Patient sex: M
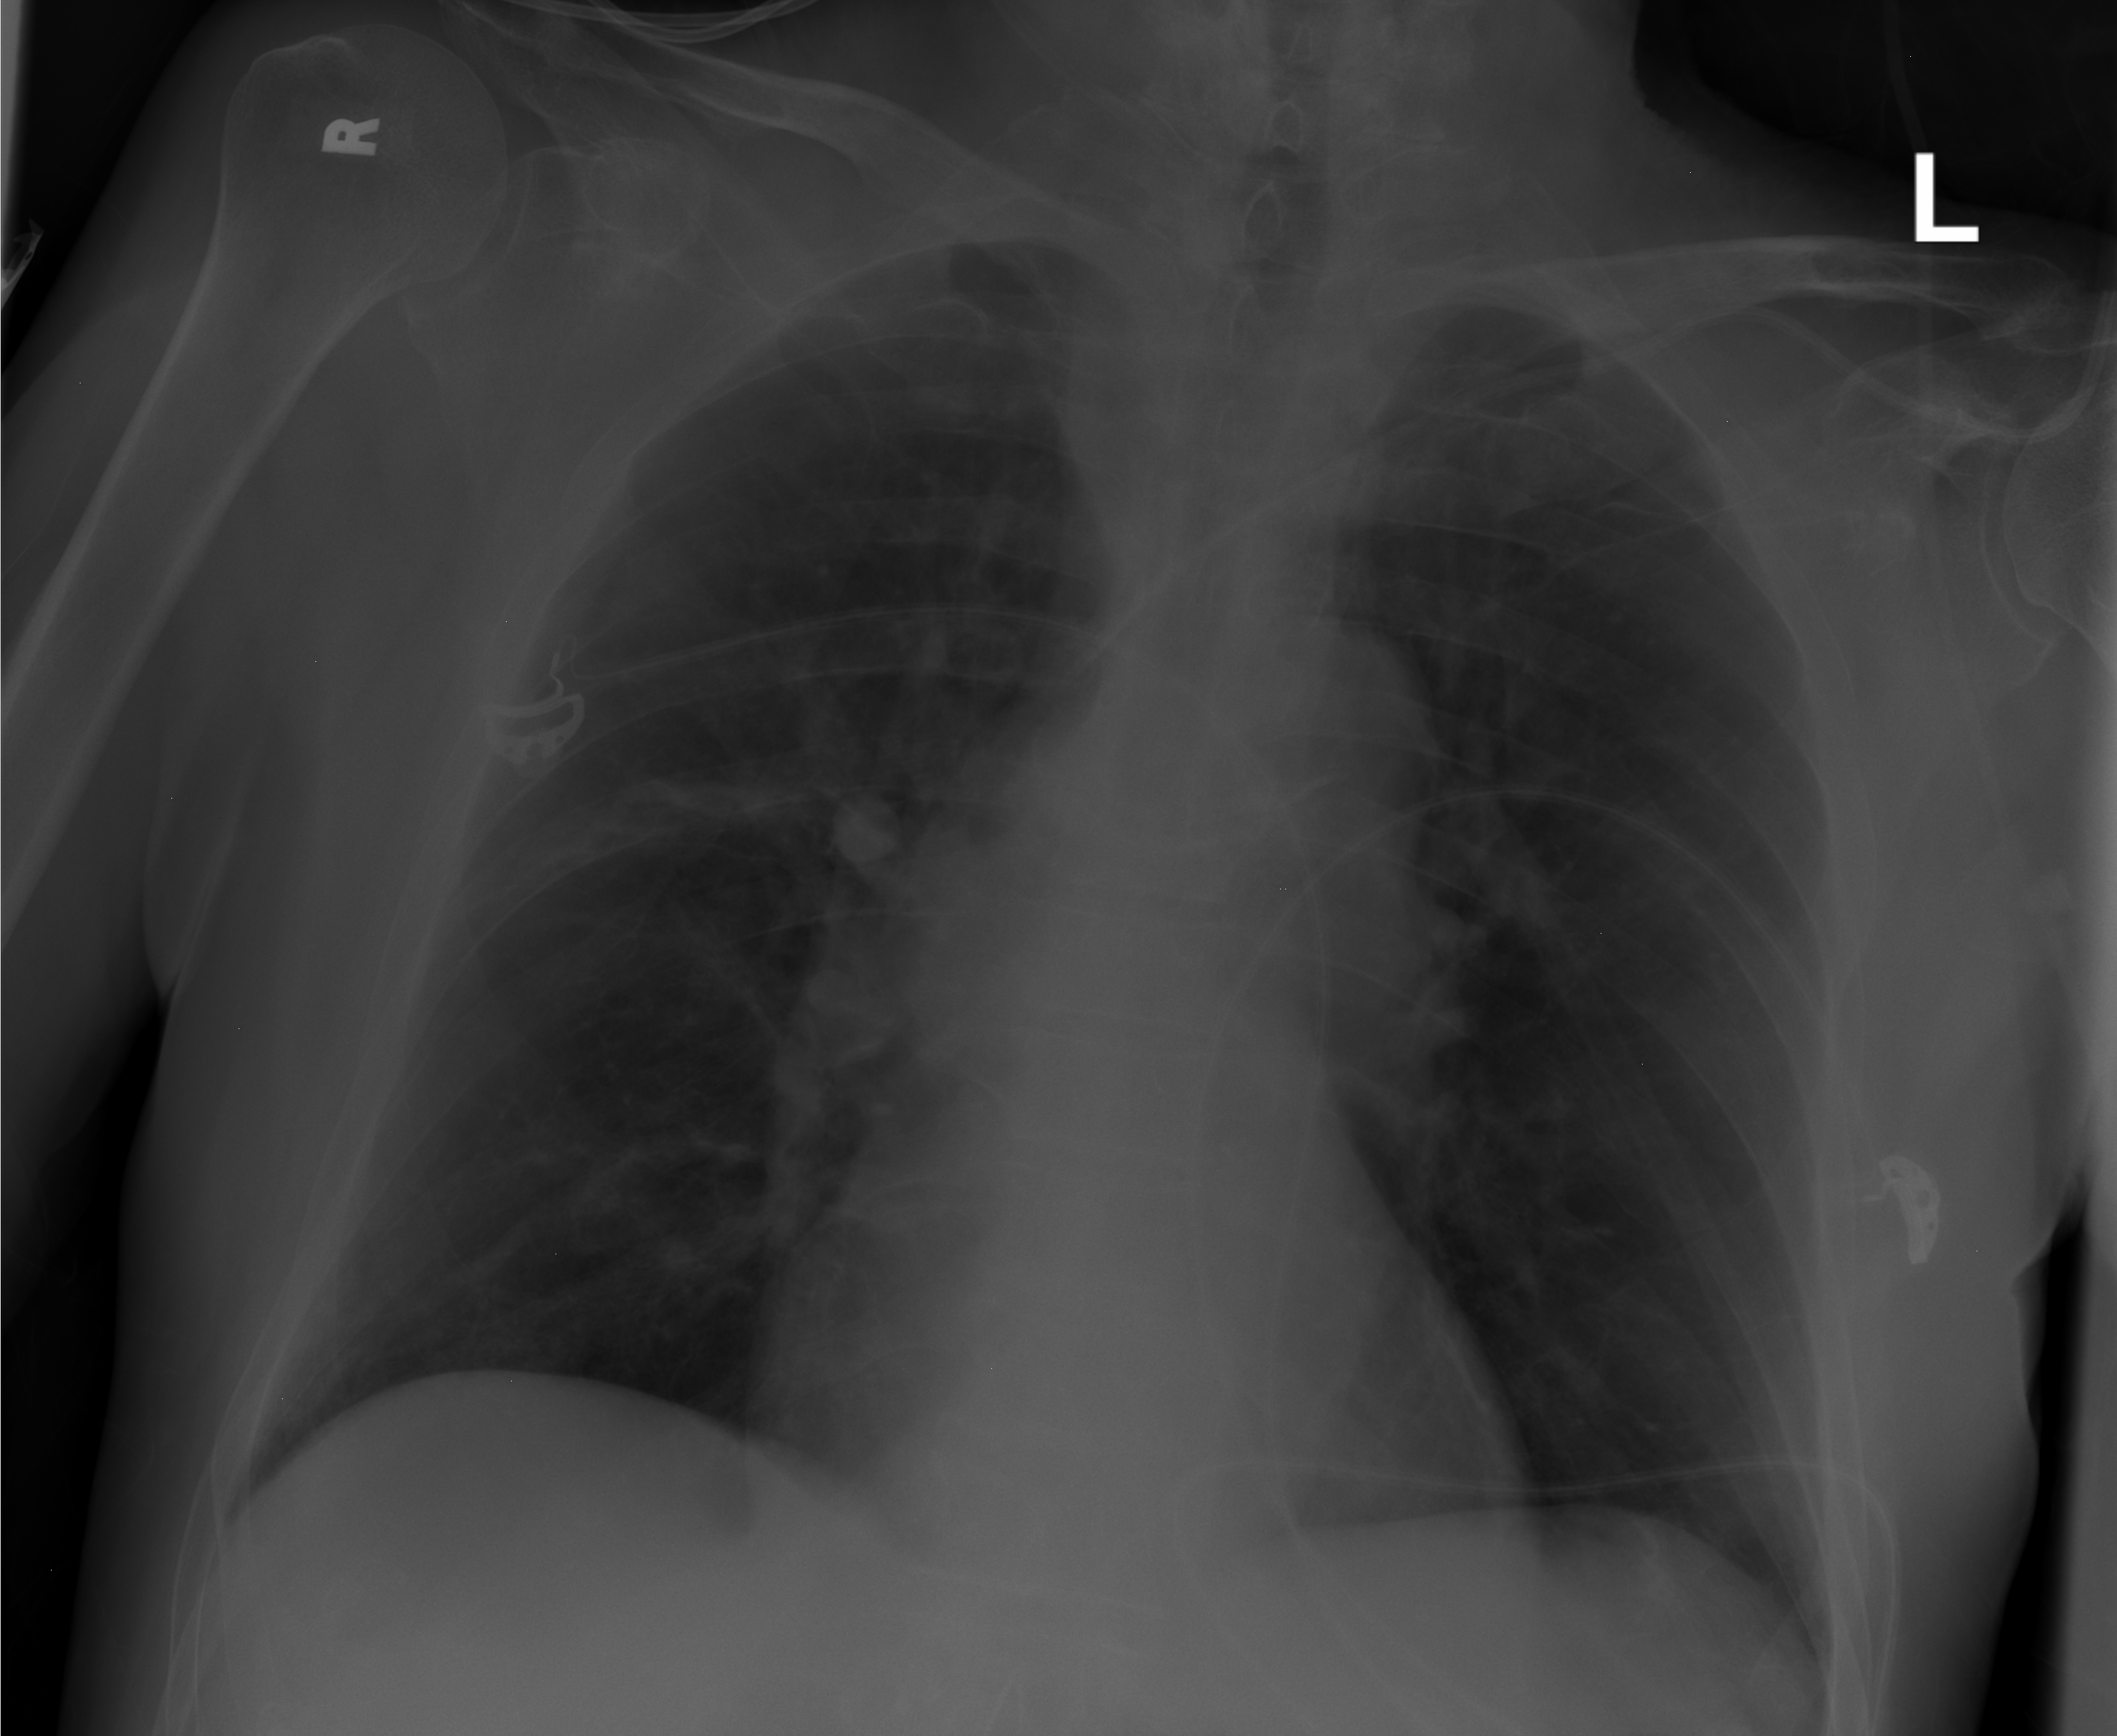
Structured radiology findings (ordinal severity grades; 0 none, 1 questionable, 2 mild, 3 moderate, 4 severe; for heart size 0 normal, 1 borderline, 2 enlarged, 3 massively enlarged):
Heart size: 1
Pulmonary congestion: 0
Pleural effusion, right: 0
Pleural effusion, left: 0
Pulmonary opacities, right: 0
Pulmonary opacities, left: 0
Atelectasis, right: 2
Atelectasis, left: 0